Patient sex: F
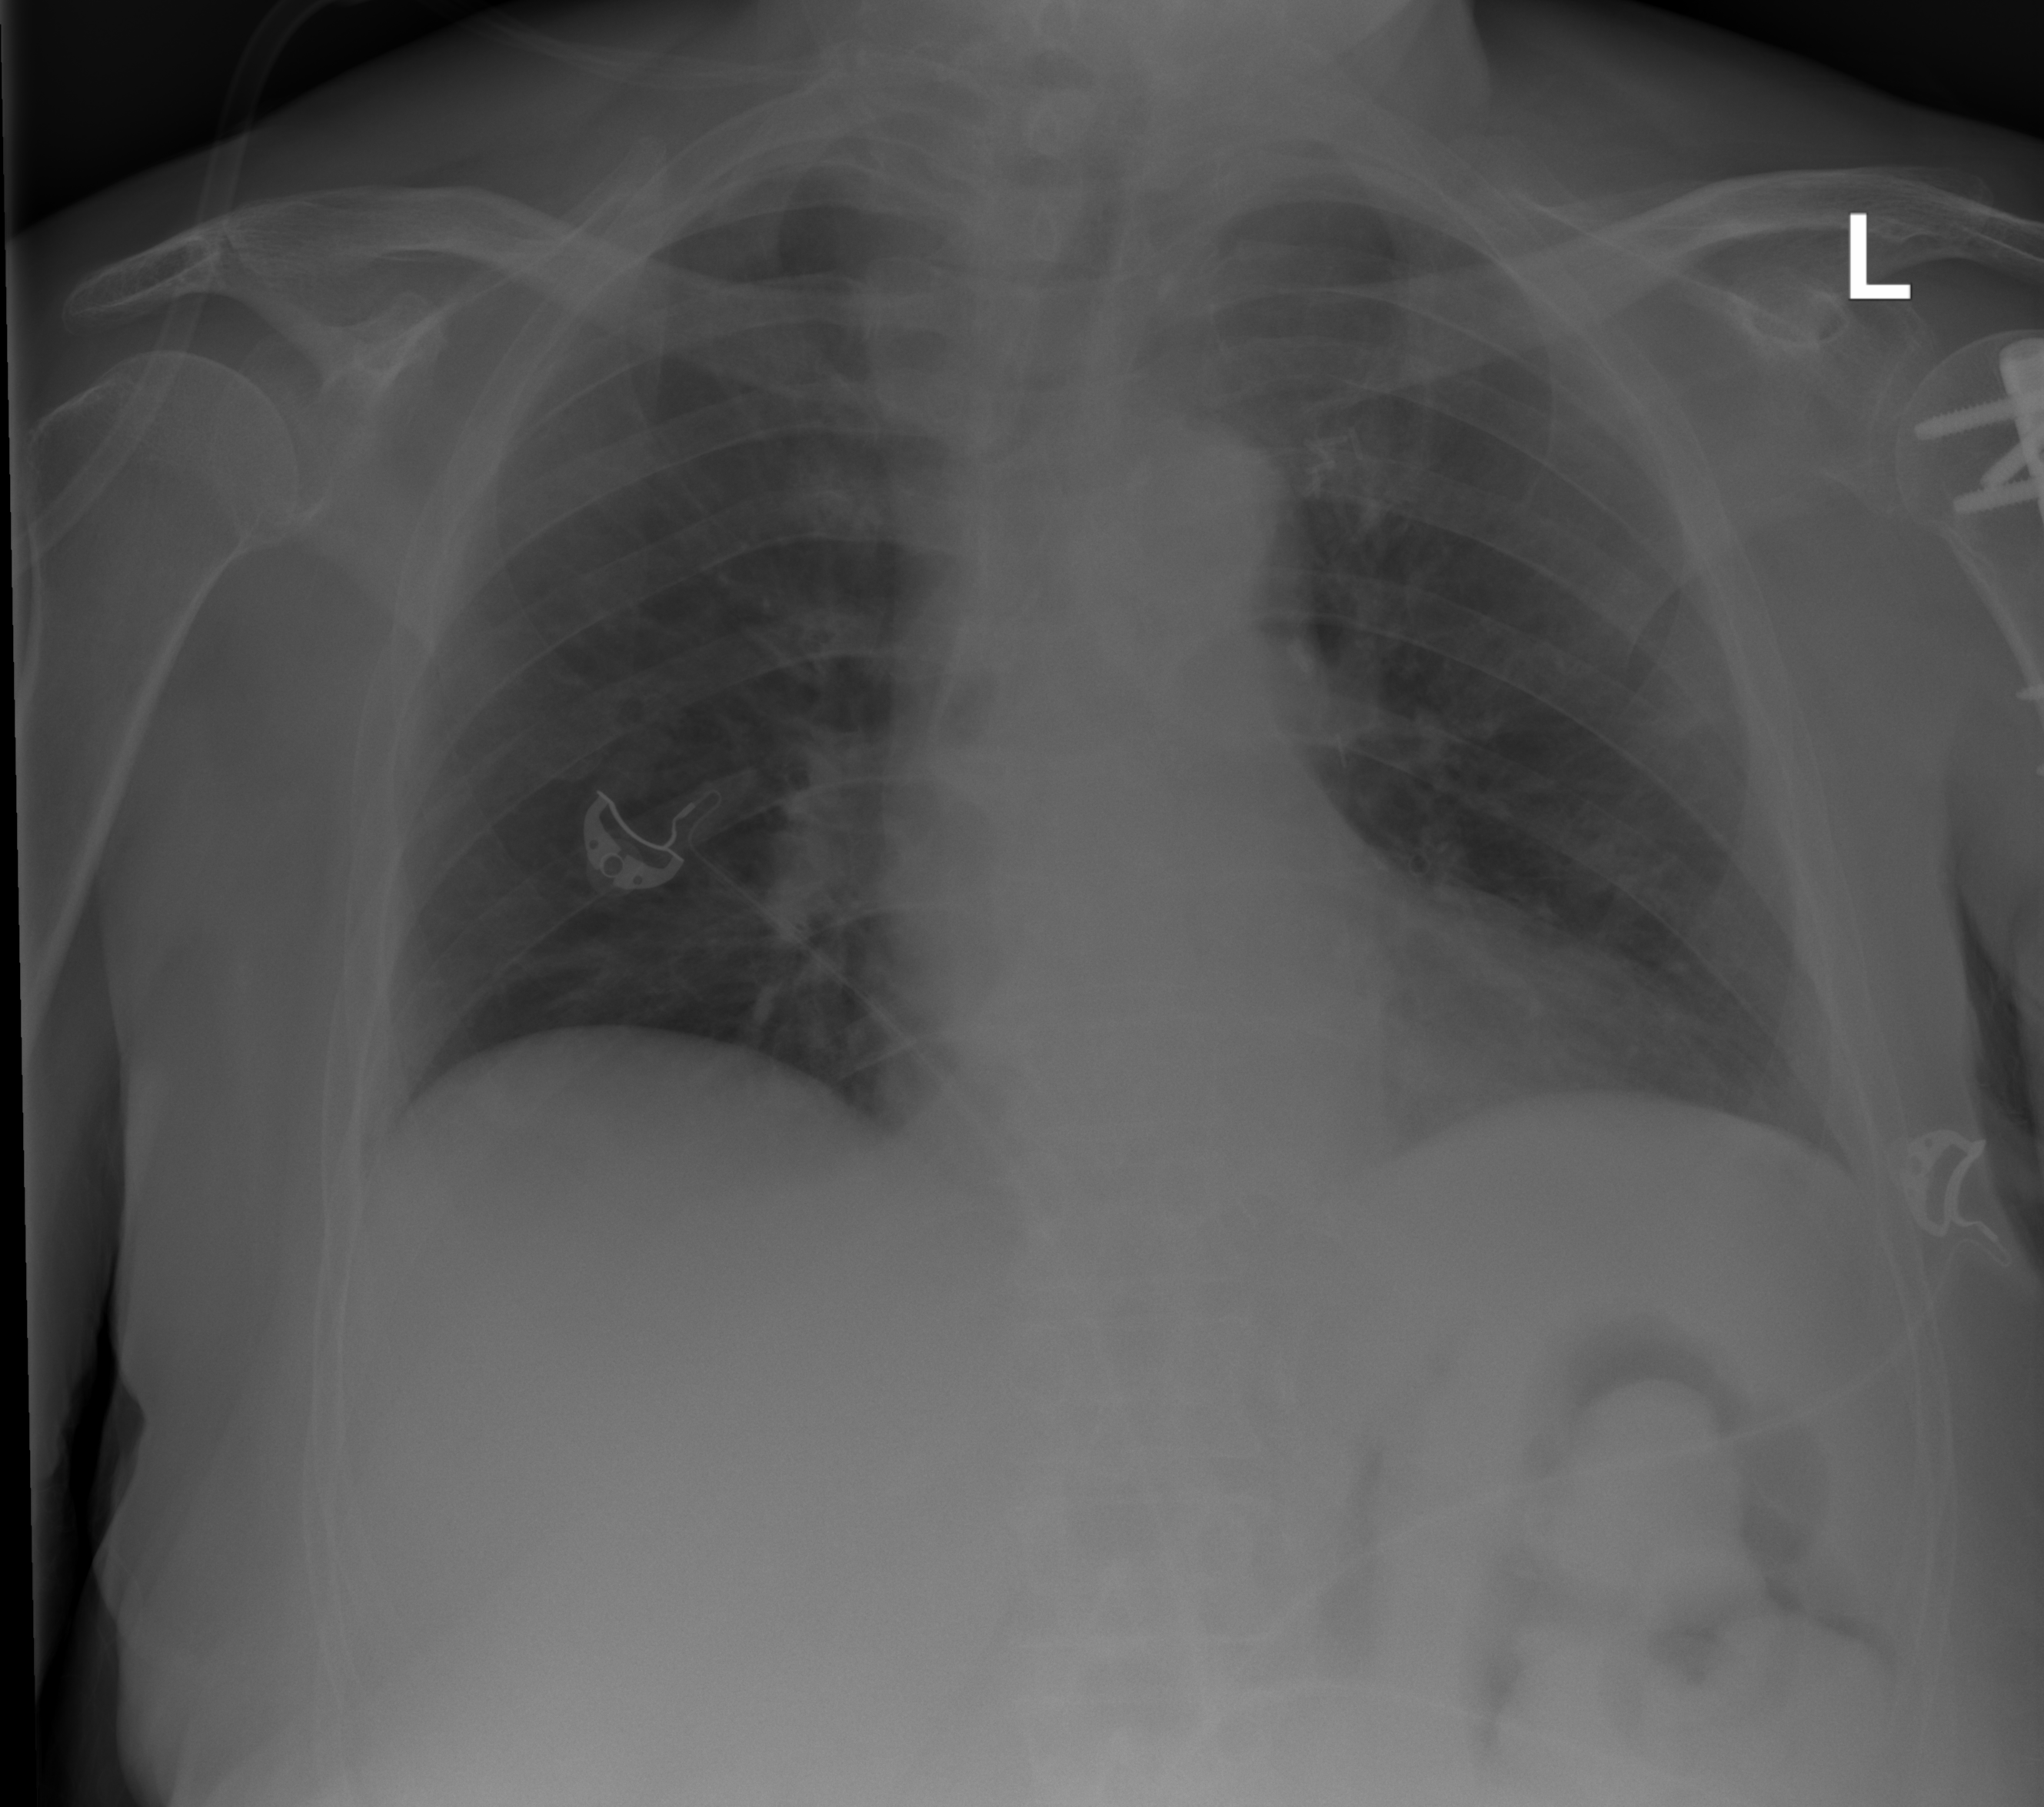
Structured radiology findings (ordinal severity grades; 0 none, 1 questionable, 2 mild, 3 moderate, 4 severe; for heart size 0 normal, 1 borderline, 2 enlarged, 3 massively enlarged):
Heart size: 0
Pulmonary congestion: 0
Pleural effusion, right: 0
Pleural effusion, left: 0
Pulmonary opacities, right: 0
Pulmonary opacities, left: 0
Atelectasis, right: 2
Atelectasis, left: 2